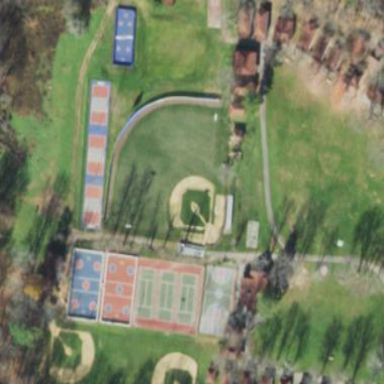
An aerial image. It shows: Basketball court on pitch.